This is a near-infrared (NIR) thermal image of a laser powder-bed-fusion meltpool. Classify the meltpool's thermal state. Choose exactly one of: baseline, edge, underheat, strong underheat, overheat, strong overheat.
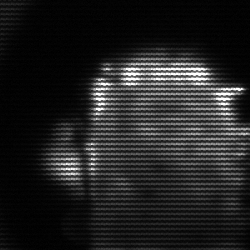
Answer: baseline